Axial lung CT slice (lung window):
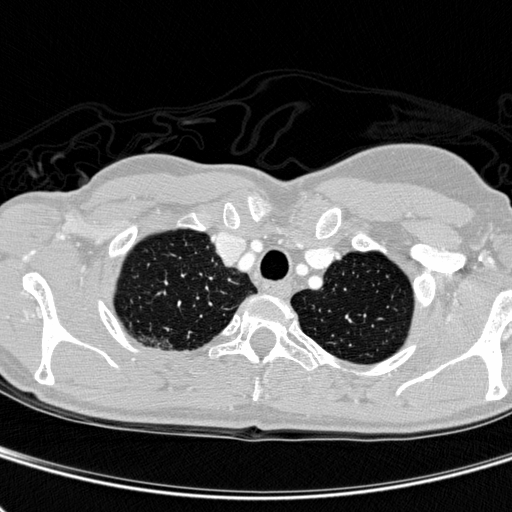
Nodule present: no